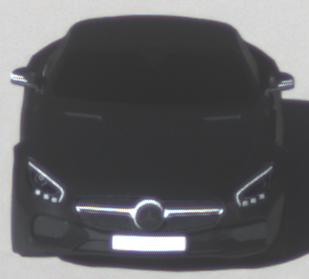
Make: Mercedes-Benz
Model: AMG GT Coupé
Detailed model: AMG GT (190) Coupé
Model produced from: 2014/10
Model produced until: 2017/01
Doors: 2
Color: black
Road condition: dry road
Daytime: morning or afternoon
Contrast: high contrast